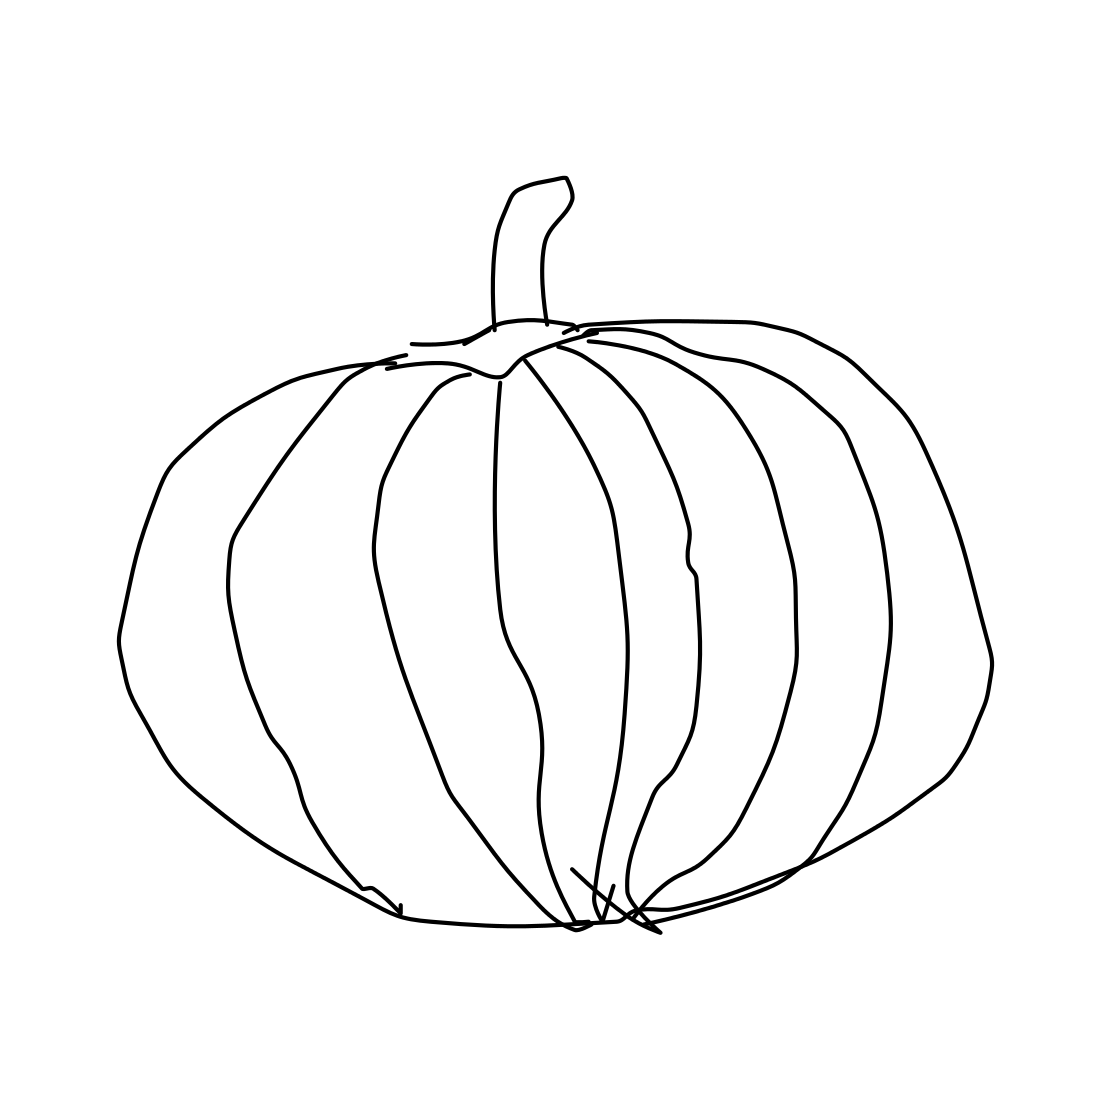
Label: pumpkin